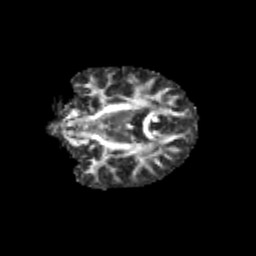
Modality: FA
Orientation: coronal
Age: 11
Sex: female
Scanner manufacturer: siemens
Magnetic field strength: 3 T
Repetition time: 3.8 s
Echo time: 0.07 s